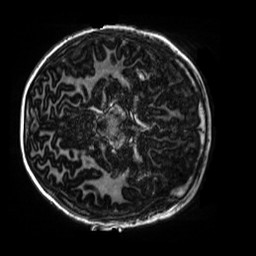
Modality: MP2RAGE
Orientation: axial
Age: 10
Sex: male
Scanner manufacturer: siemens
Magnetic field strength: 3 T
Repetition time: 4 s
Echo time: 0.00303 s